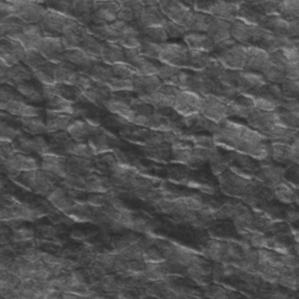
Label: frost